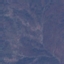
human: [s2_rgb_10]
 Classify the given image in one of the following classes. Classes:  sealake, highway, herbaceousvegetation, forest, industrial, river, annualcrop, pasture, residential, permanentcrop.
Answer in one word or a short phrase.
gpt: HerbaceousVegetation